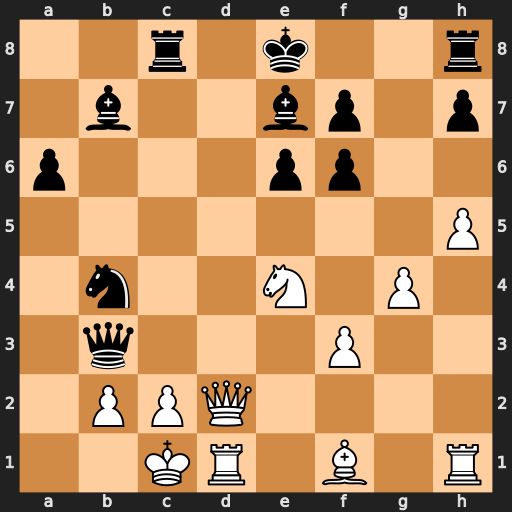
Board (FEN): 2r1k2r/1b2bp1p/p3pp2/7P/1n2N1P1/1q3P2/1PPQ4/2KR1B1R
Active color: w
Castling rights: k
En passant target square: -
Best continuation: Qd7+ Kf8 Qxc8+ Bxc8 cxb3